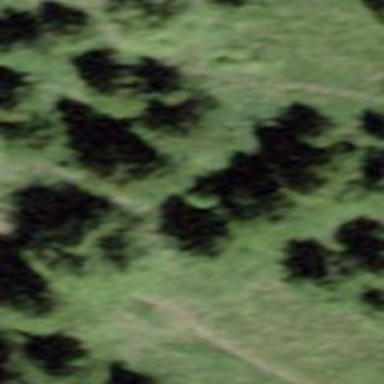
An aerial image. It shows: Forest area.